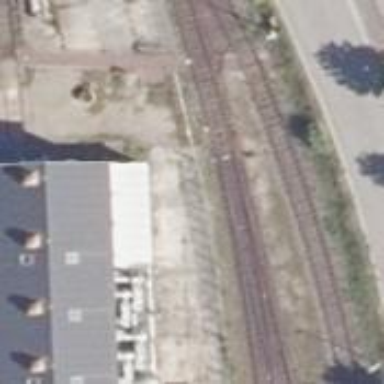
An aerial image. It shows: Railway switch.